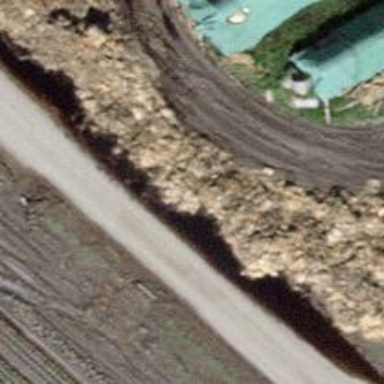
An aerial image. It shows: Unclassified paved road.